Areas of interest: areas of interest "Commercial service"
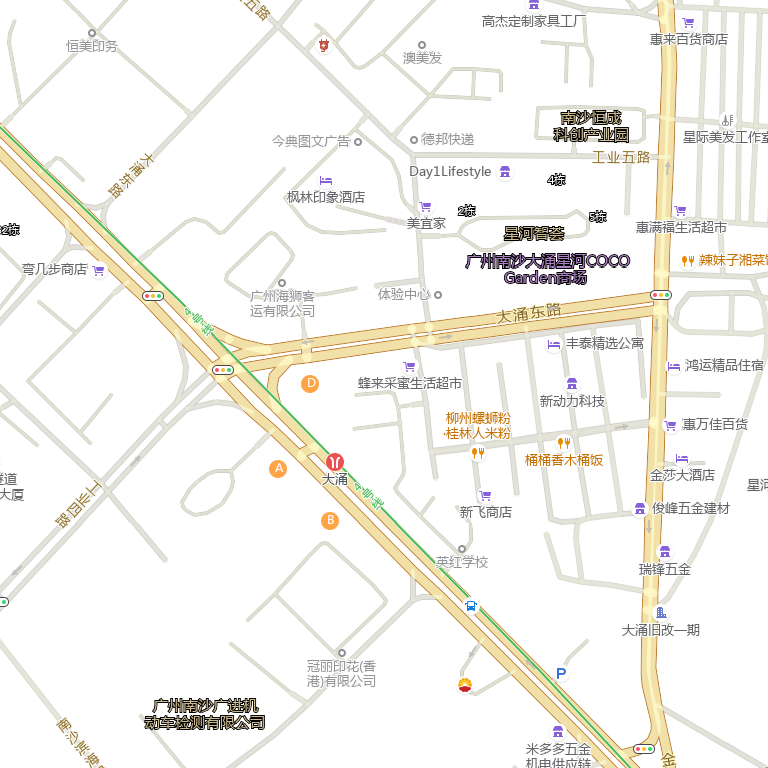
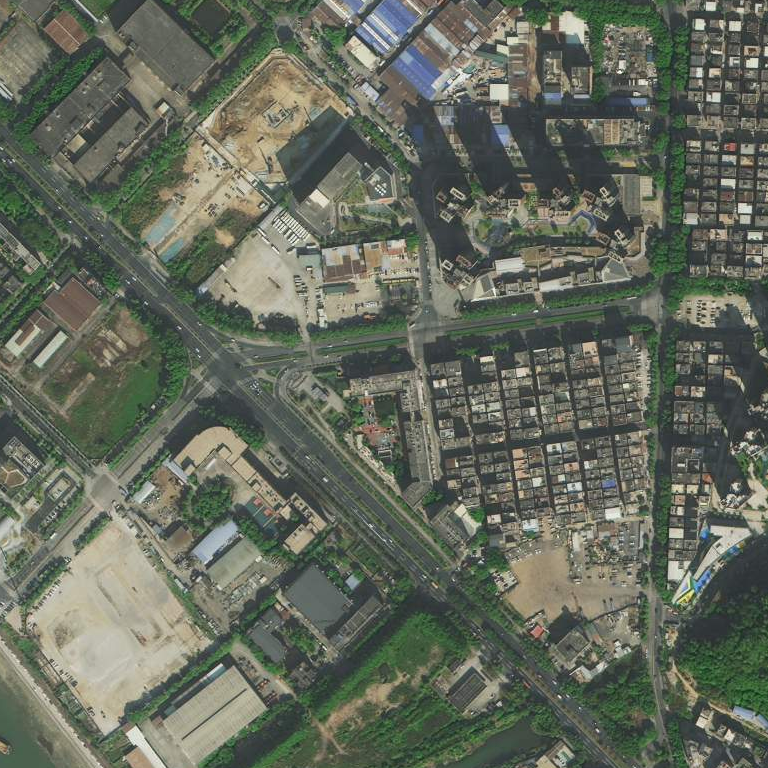